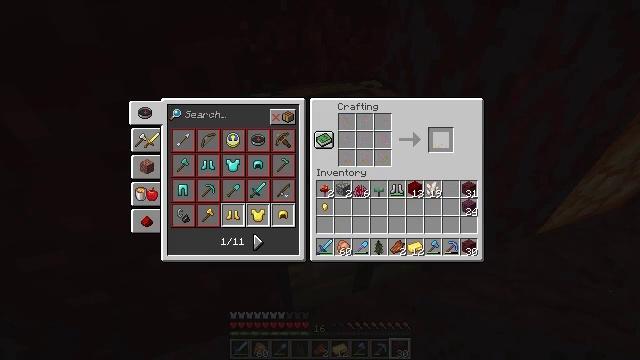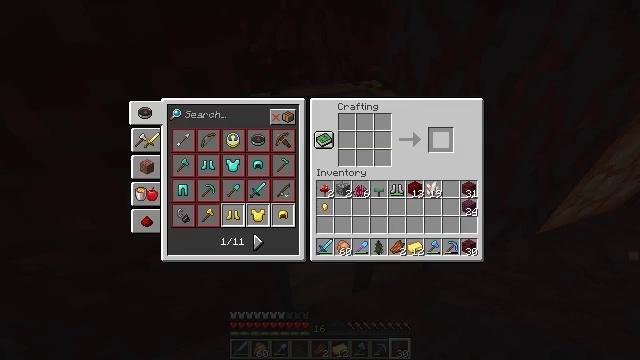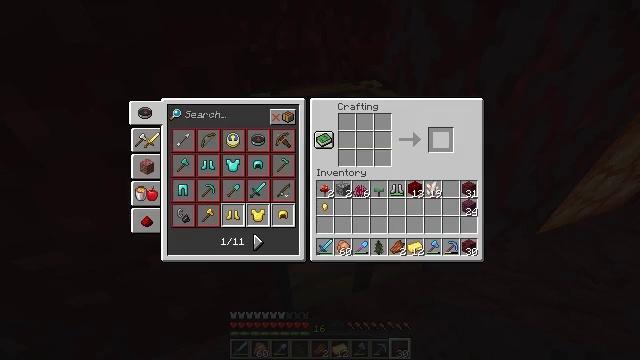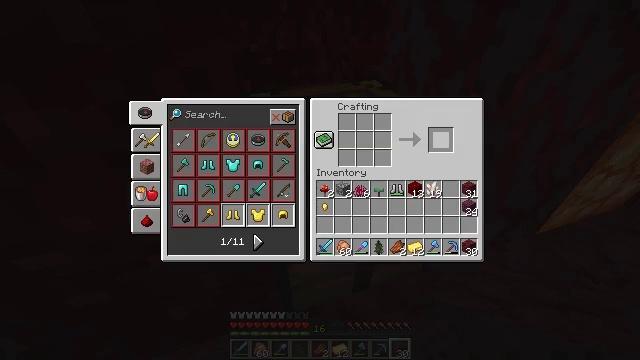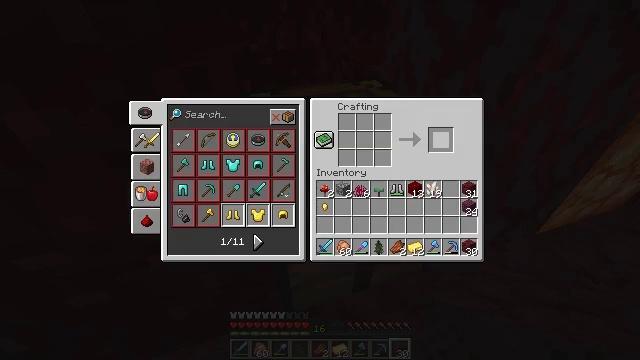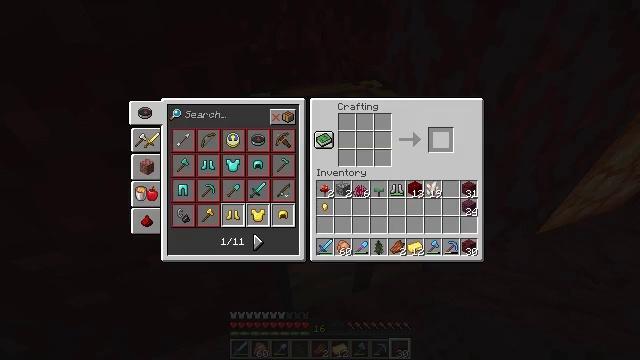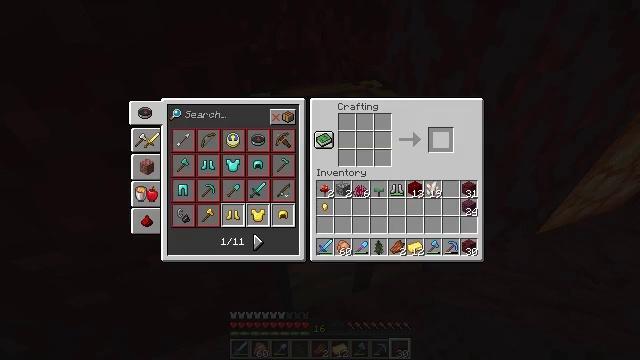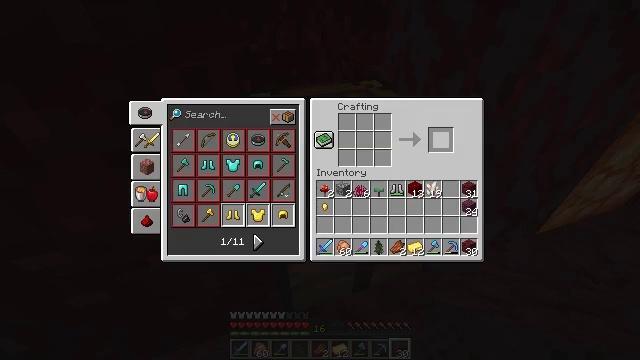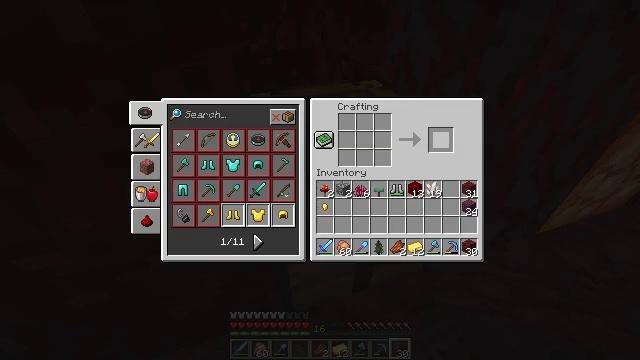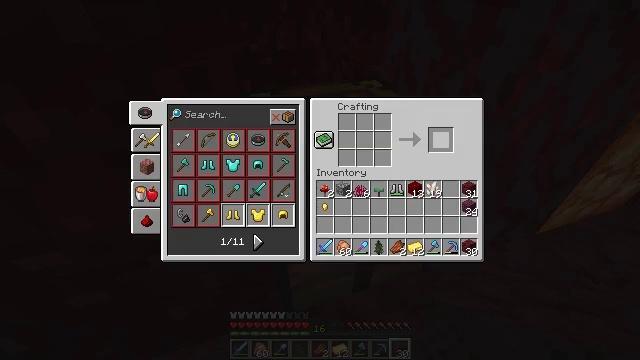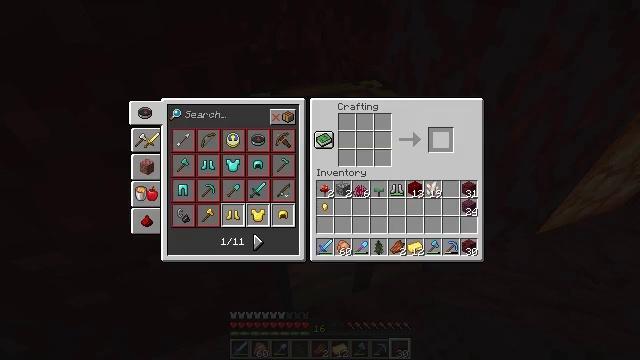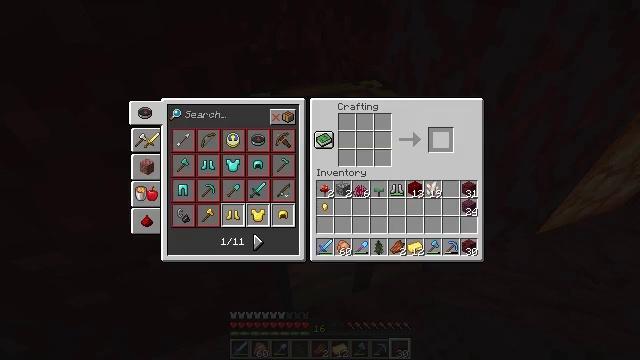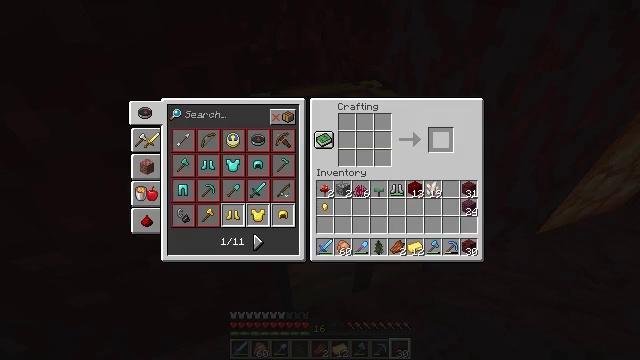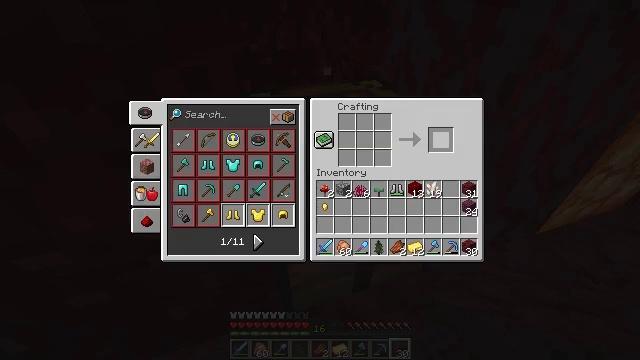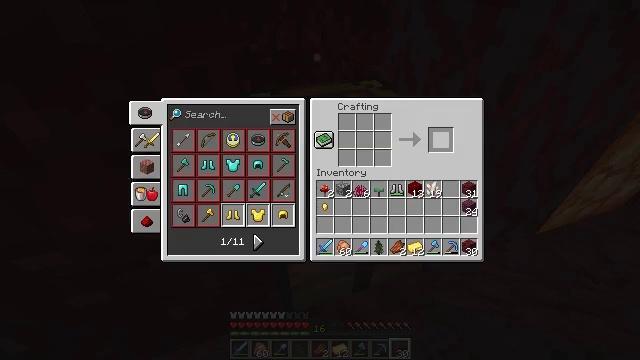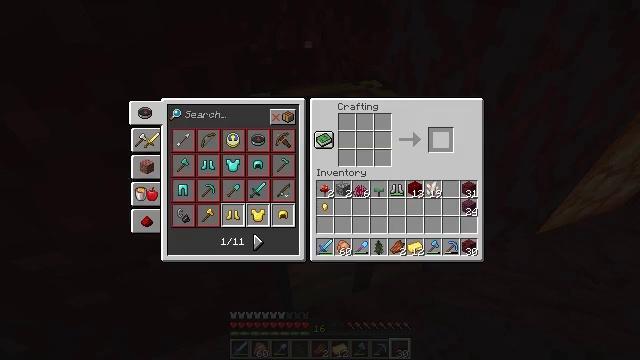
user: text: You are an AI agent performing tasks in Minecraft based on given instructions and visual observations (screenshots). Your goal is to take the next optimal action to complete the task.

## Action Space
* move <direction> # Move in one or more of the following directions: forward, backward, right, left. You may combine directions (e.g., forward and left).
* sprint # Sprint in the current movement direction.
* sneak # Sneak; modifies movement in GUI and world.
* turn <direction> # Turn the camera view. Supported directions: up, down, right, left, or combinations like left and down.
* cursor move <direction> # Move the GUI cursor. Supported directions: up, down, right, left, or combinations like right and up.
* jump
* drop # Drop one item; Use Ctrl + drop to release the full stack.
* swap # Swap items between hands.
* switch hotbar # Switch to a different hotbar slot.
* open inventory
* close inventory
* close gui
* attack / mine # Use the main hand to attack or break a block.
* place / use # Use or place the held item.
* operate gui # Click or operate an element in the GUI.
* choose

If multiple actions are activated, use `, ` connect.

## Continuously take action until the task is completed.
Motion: motion action
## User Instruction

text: Gather crimson roots by holding left button.
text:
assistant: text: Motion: sneak, open gui
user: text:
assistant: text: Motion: sneak
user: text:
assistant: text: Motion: sneak
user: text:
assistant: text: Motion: sneak
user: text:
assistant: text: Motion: no_op
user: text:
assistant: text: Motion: no_op
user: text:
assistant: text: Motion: no_op
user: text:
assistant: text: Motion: no_op
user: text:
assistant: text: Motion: no_op
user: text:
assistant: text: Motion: no_op
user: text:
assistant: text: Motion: no_op
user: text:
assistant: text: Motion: no_op
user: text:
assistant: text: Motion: no_op
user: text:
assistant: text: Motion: no_op
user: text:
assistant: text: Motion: no_op
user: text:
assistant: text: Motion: no_op
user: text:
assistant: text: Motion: close gui
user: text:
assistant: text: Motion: no_op
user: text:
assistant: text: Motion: no_op
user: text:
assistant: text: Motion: turn left and down
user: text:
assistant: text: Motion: turn left and down
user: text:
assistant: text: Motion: turn left
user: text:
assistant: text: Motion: turn left and up
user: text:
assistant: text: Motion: move forward, turn left and up
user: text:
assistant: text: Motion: move forward, turn left and up
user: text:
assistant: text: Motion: move forward, turn up
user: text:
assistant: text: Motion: move forward, turn up
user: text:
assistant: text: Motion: move forward
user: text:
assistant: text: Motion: move forward
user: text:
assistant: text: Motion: move forward, turn left